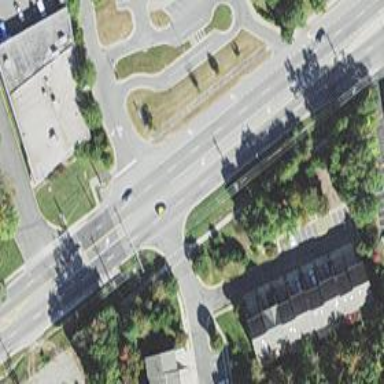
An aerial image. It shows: Stop road.